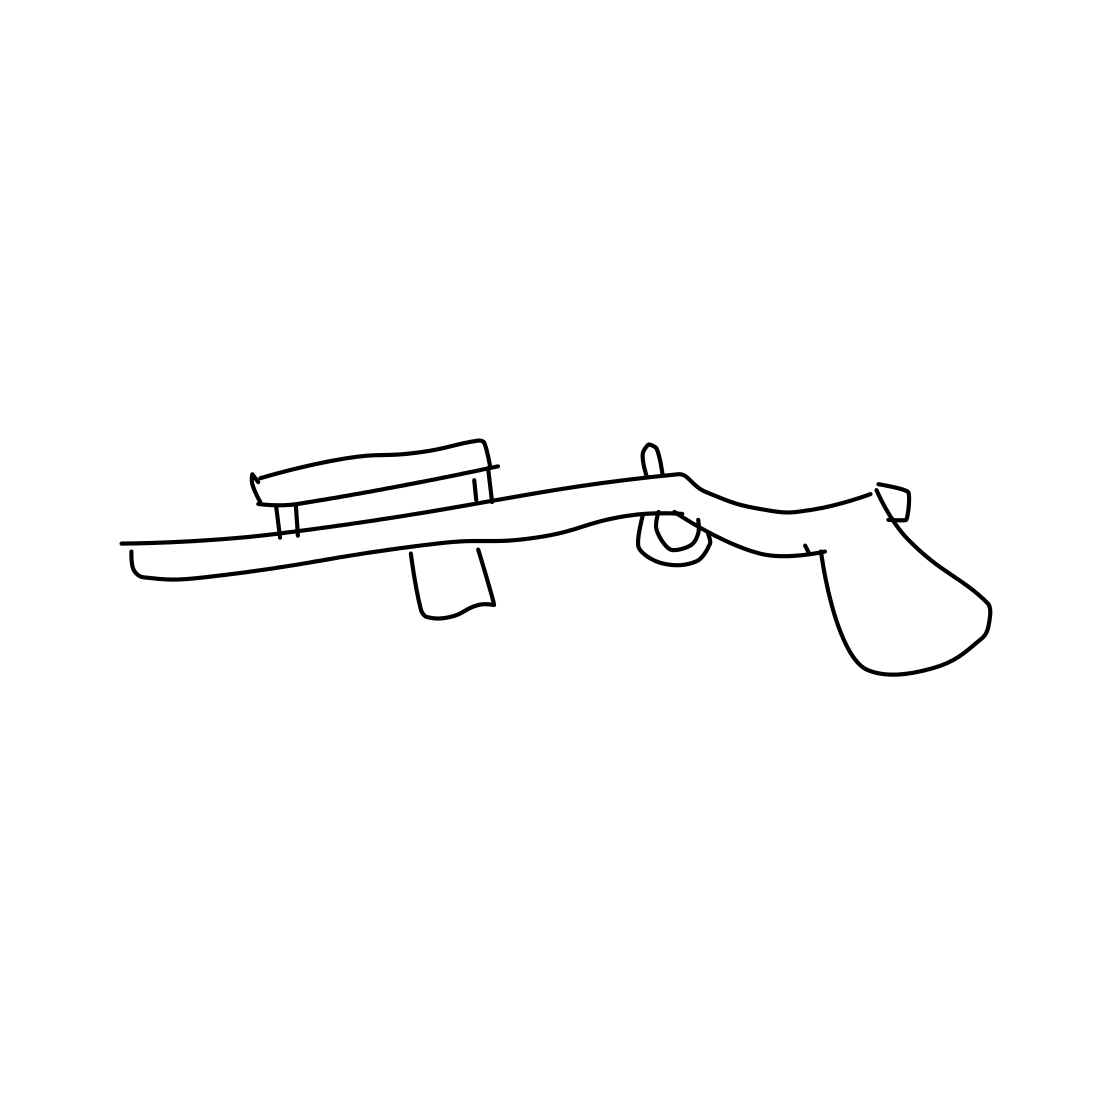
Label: rifle